Question: I'm going through K&R C at the moment and I'm trying out an example in which the program takes a stream of characters as an input, and then prints the number of characters there are in the stream.
This doesn't seem to produce any output as far as I can see:
'''
main()
{
long nc;
nc = 0;
while (getchar() != EOF){
++nc;
}
printf("%1d
", nc);
}
'''
However this seems to work fine albeit, slightly differently from what I want:
'''
main()
{
long nc;
nc = 0;
while (getchar() != EOF){
++nc;
printf("%1d
", nc);
}
}
'''
Any pointers would be much appreciated. Thanks in advance!
I've attempted simulating an EOF using but that doesn't appear to be working. I'm running this off the cmd line on Windows 7 if that makes any difference.

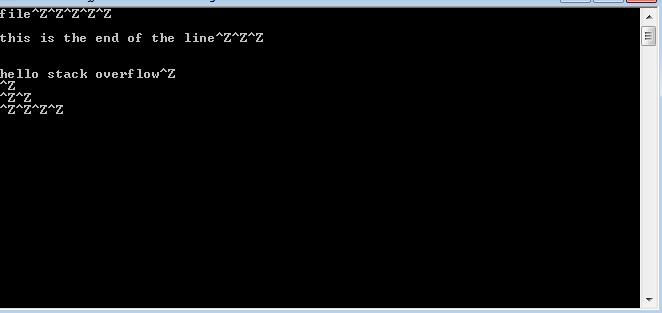
Answer: Your program works fine.
You are not seeing the output because you never send 'EOF'. If you're running on the command line, either pass in a file:
'''
./a.out <myfile.txt
'''
(This will also work on Windows)
Or, if you're typing your input in yourself, type '<return><ctrl-D><return>' to send an 'EOF'. (or '<return><ctrl-Z><return>' on Windows)
This should then work as expected.
'''
cat try.c
#include <stdio.h>
main()
{
long nc;
nc = 0;
while (getchar() != EOF){
++nc;
}
printf("%1d
", nc);
}
gcc try.c -o try && ./try <try.c
131
'''
Here's an example session with GnuCC.